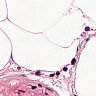
Metastatic tissue present: no